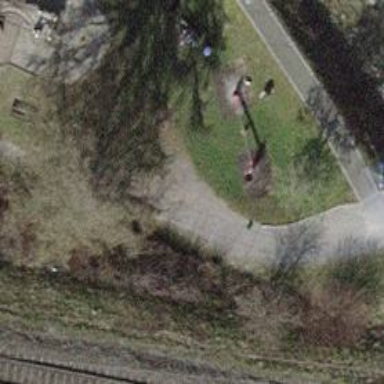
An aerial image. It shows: Seesaw in the playground.